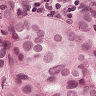
Metastatic tissue present: yes